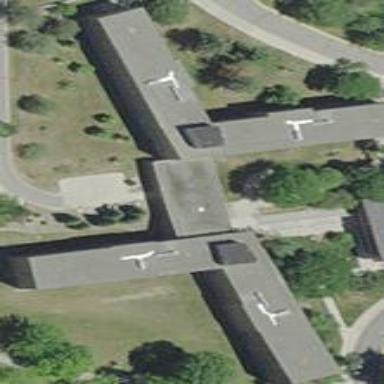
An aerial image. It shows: Dormitory building.